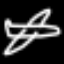
Label: airplane